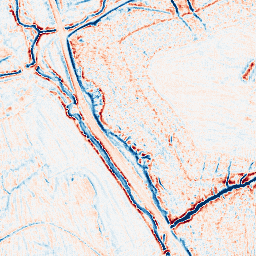
Category: edge_preserving
Decomposition family: bilateral
Decomposition parameters: d: 9
sigma_color: 150
sigma_space: 25
Upsampling method: fft_zeropad
Upsampling parameters: scale: 4
Upsampling scale: 4